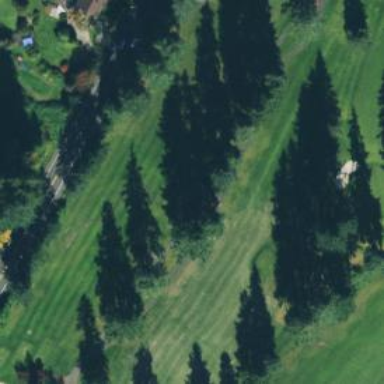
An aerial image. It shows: Service road designated as golf cart path.